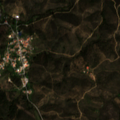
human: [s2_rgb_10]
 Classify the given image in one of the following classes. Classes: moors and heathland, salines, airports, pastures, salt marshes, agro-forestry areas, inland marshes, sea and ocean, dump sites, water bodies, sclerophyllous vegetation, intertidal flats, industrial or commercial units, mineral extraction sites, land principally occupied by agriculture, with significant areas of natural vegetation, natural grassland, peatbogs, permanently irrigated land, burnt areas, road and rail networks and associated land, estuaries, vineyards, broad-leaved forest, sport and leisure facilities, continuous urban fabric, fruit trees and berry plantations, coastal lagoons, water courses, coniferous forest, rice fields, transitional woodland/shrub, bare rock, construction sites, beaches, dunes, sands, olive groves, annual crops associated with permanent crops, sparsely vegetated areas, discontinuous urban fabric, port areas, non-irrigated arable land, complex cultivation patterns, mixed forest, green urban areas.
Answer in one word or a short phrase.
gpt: broad-leaved forest, transitional woodland/shrub